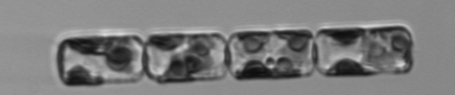
Label: Guinardia_delicatula